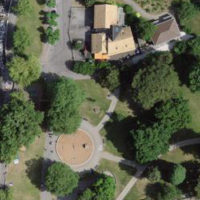
EUNIS habitat code: 53
Species observed at this site:
Chroicocephalus ridibundus
Myriophyllum spicatum
Phalacrocorax carbo
Corvus corone
Taxus baccata
Larus michahellis
Cygnus olor
Anas platyrhynchos
Aythya ferina
Aythya fuligula
Columba livia
Passer domesticus
Fringilla coelebs
Corvus corax